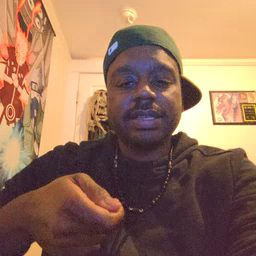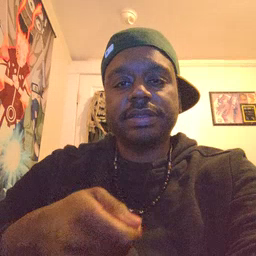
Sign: vacuum